Question: How to reload radio button list value?
I assignedtext box value as follows,
'''
document.getElementById('txtvalue' + id).value = document.getElementById('txtoriginalvalue' + id + '2').innerHTML;
'''
I tried same for radio button but i can't able to reload. please help me out. Thanks.
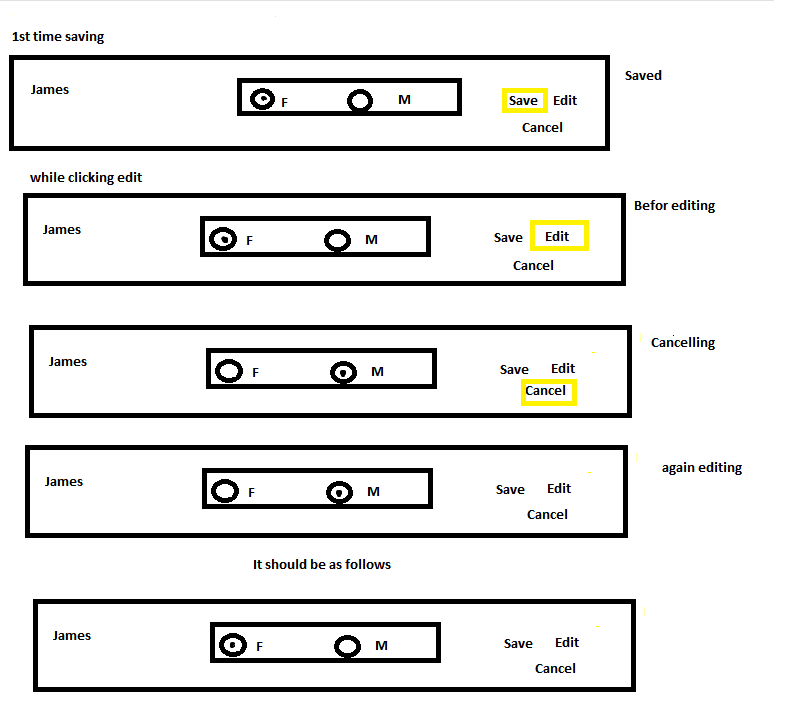
Answer: radioButtonVal= document.getElementById('radiooriginalvalue' + id + '2').innerHTML;
$("input[name=radiobuttonname'" + id + "'][value=" + radioButtonVal + "]").attr('checked', 'checked');
By doing this I got output .